Aerial crown-view tile of a tropical tree (Barro Colorado Island, Panama), acquired 20250715:
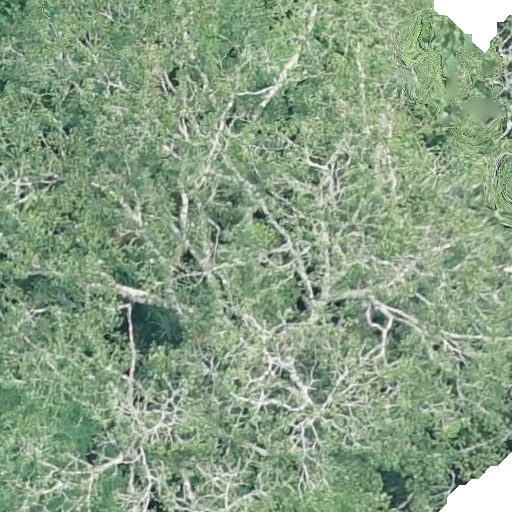
Species: Sterculia apetala
GBIF accepted scientific name: Sterculia apetala
Crown area: 626.573 m²